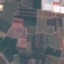
Land use / land cover: PermanentCrop